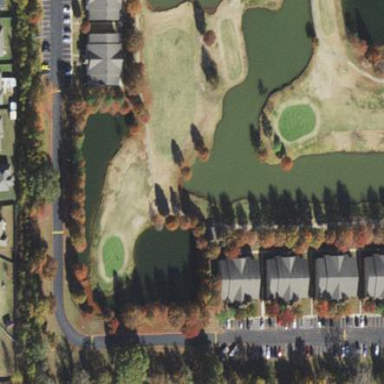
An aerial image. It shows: Water hazard in golf course. The hazard is natural water feature.